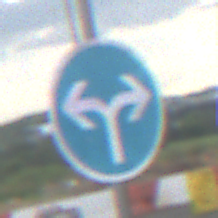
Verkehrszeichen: VorgeschriebeneFahrtrichtungRechtsOderLinks
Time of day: MorningAfternoon
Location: Outdoor (RoadRail)
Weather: PartlyCloudy
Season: NotSpecified
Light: Natural